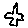
Label: bird